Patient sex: M
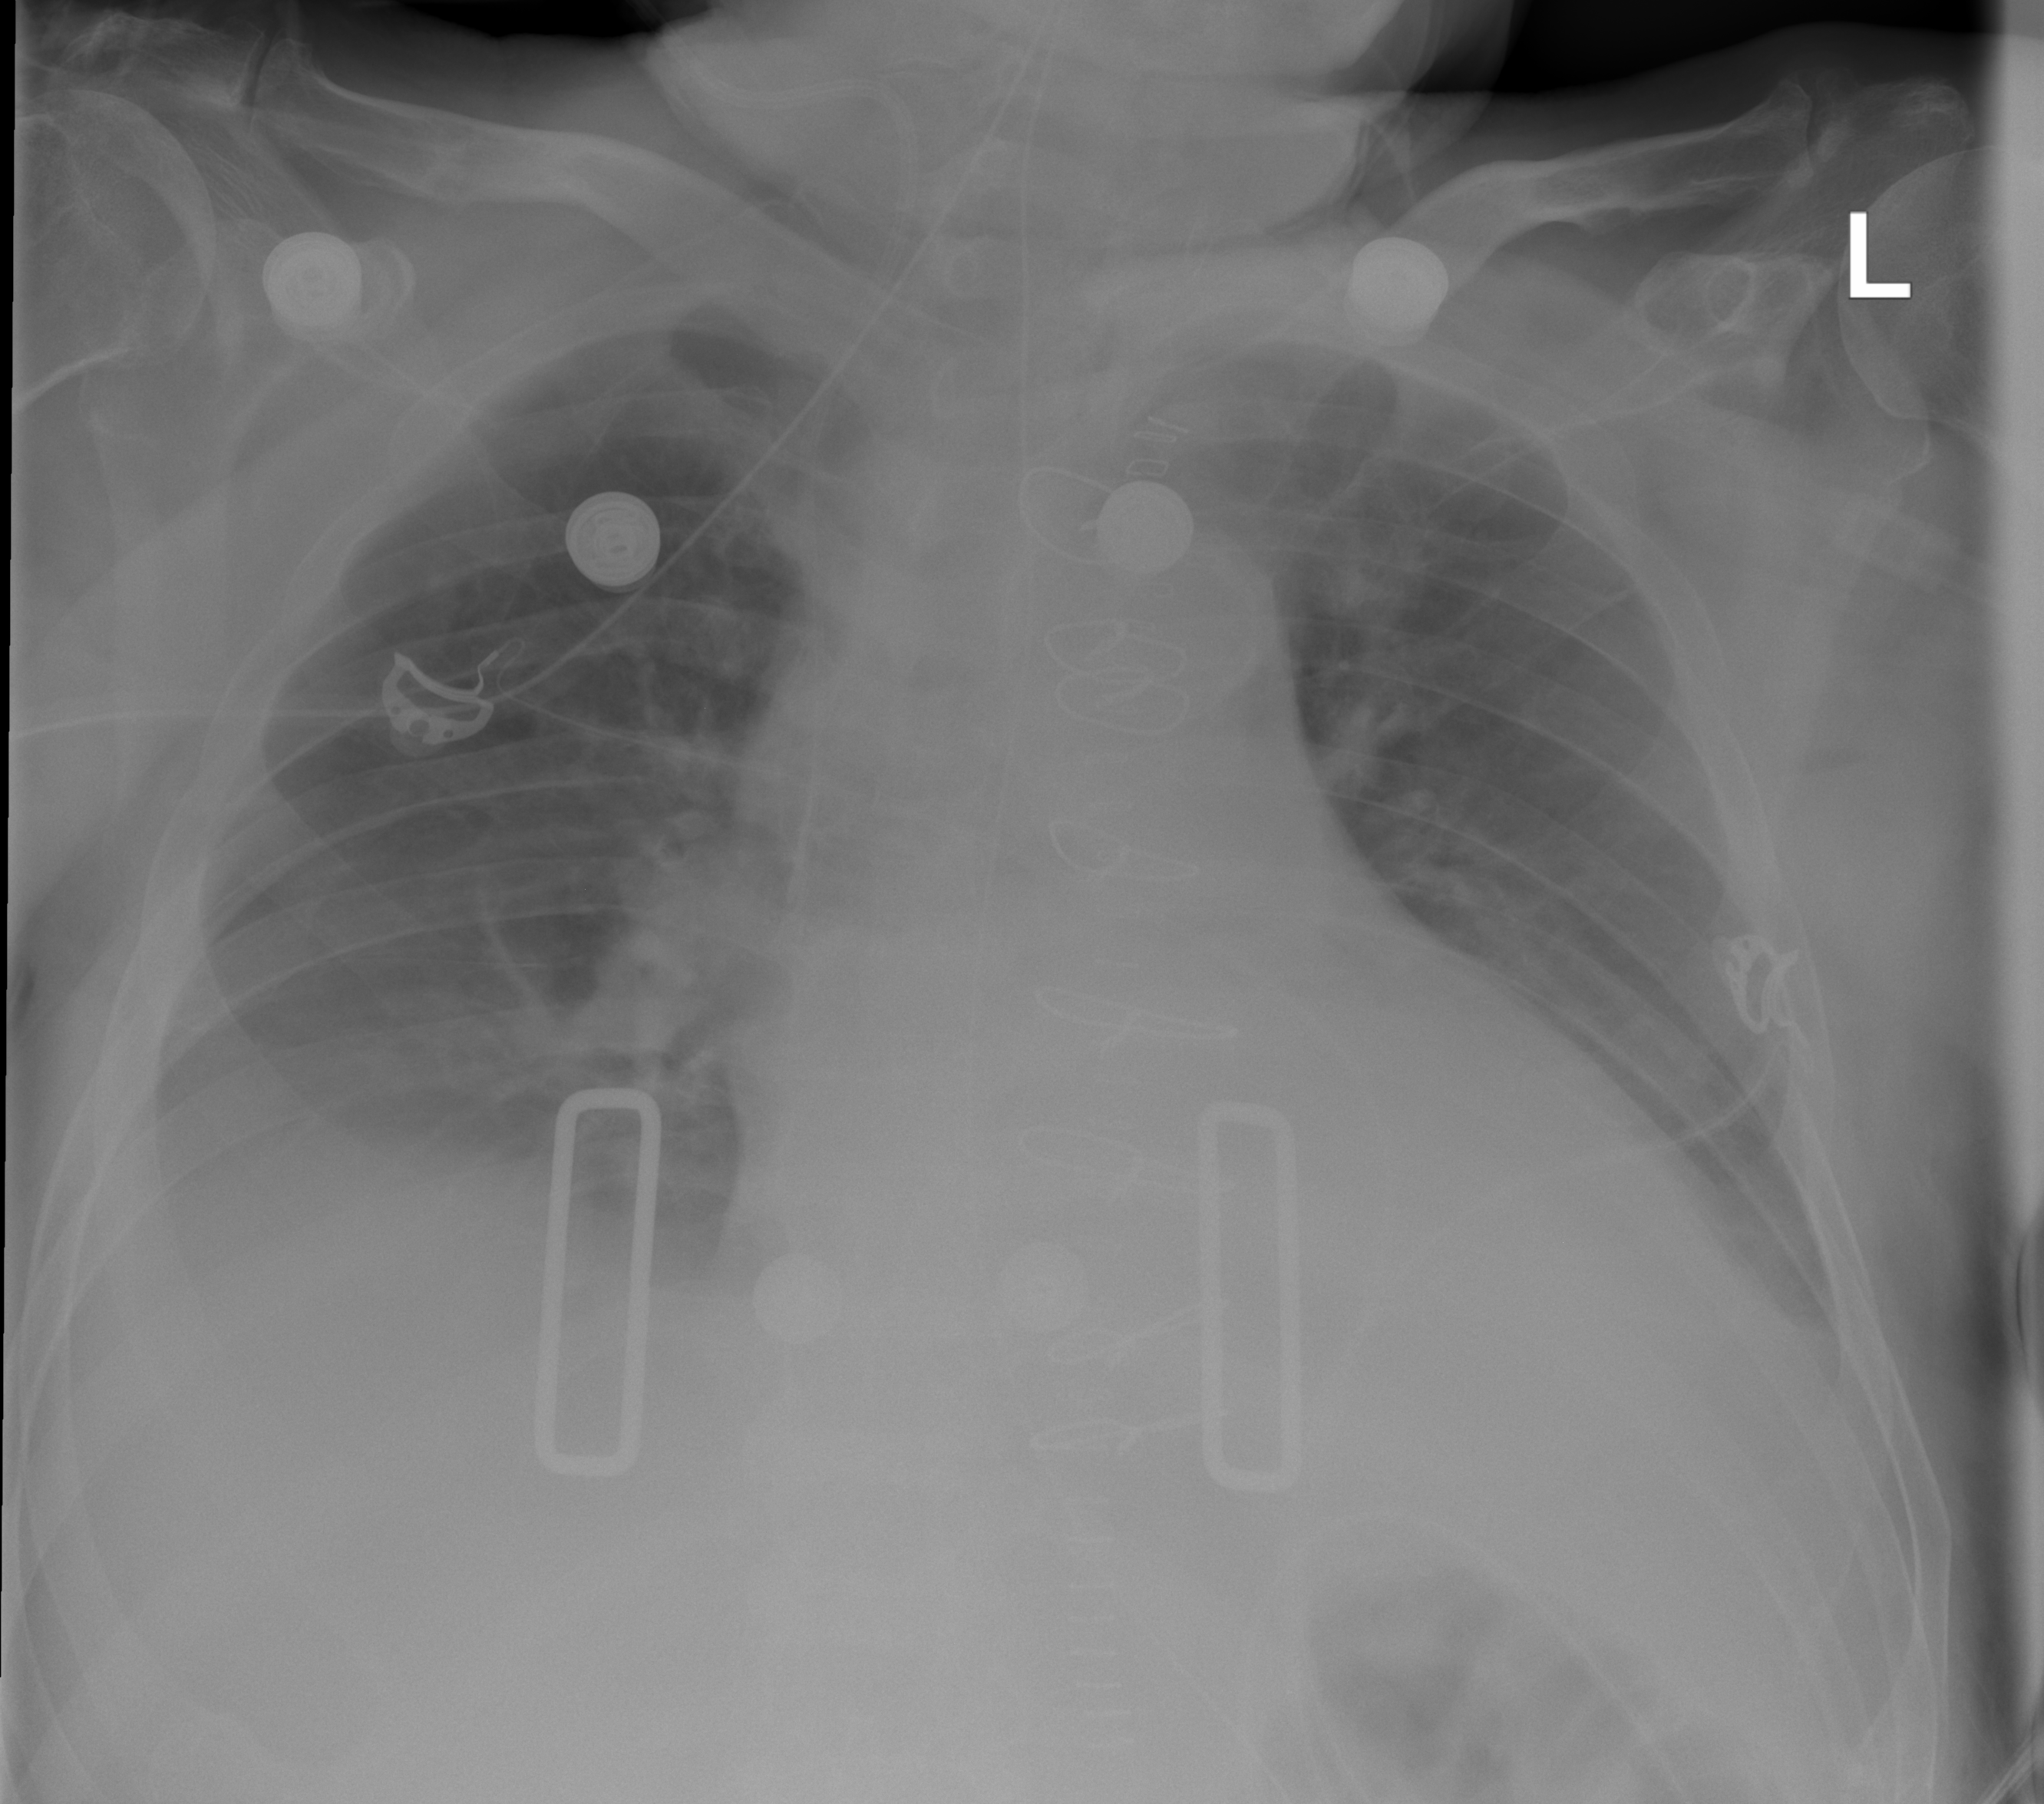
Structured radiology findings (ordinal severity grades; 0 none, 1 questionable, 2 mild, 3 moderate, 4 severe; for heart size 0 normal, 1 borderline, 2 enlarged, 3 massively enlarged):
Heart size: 2
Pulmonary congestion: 0
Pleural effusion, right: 2
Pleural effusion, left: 2
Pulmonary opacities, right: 0
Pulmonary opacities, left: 0
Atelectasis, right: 2
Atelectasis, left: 0